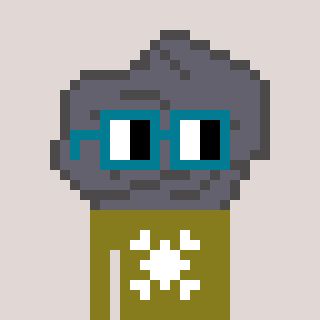
a pixel art character with square dark green glasses, a rock-shaped head and a gunk-colored body on a warm background